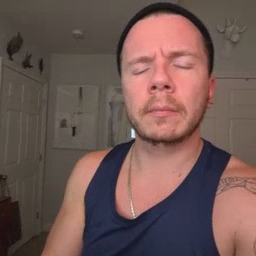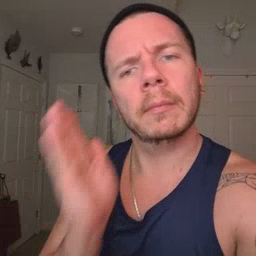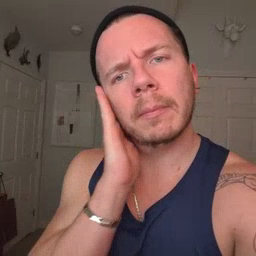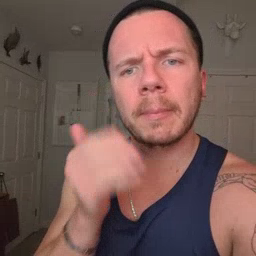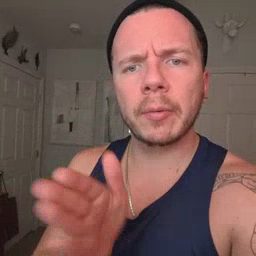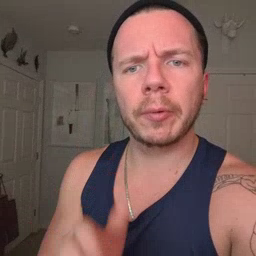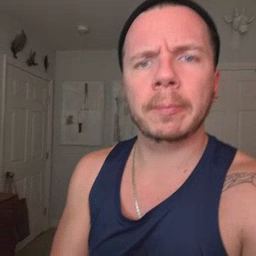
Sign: bedroom